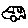
Label: car